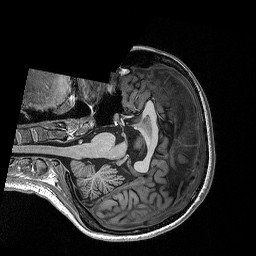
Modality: T1w
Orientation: axial